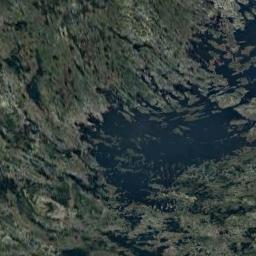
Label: lake